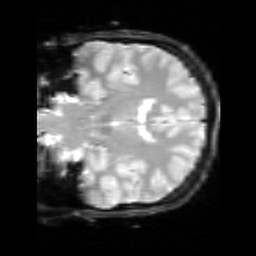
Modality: inplaneT2
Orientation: coronal
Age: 24
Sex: female